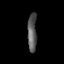
Tissue: skin
Cell type: Epithelial cells
Senescence score: 0.2299
Nuclear area (px): 346
Mean DAPI intensity: 90.191